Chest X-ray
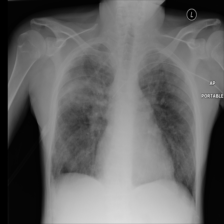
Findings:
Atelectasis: negative
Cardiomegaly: negative
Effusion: negative
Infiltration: negative
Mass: negative
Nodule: positive
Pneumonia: negative
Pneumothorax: negative
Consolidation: positive
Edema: negative
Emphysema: negative
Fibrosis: negative
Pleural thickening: negative
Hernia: negative